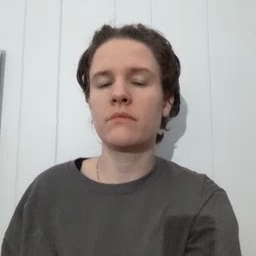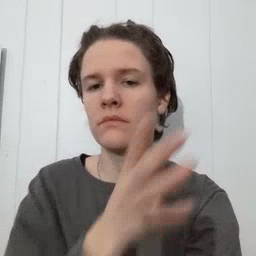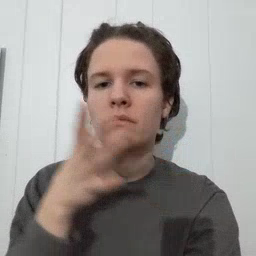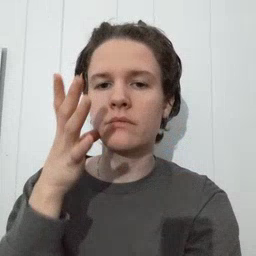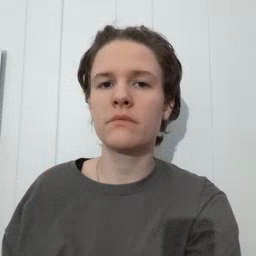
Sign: farm